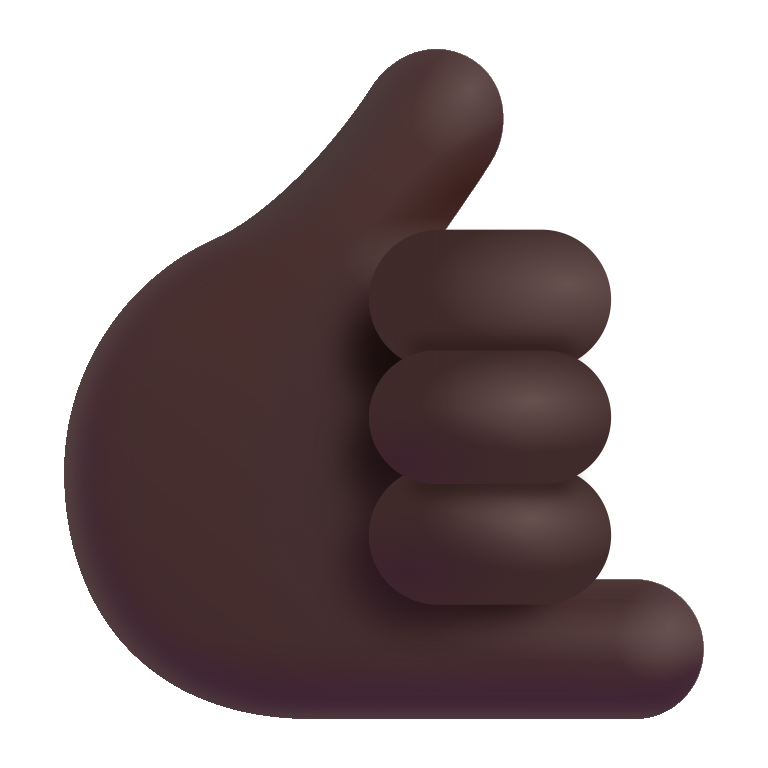
call me hand color dark